Interaction volume radius: 5 \u00c5
Interaction volume height: 15 \u00c5
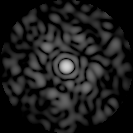
Disorder parameter: 0.8697